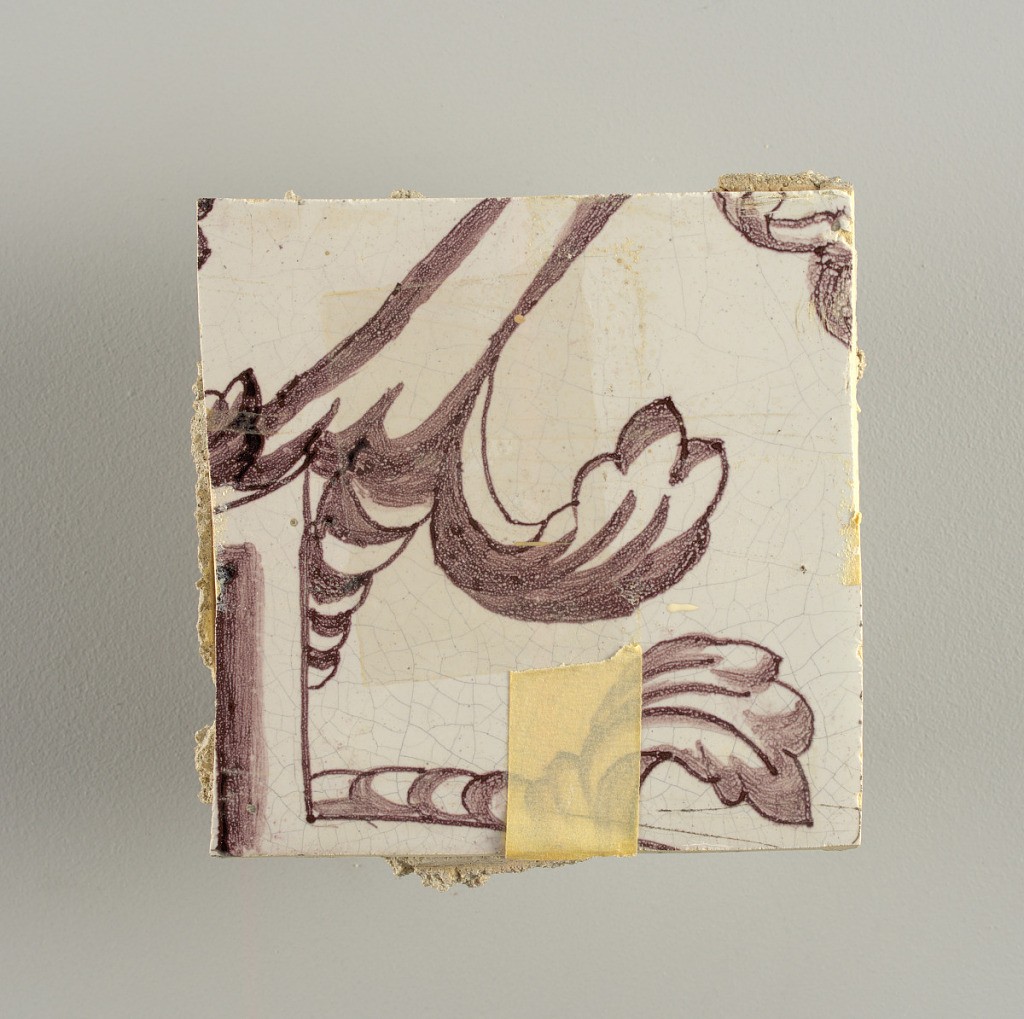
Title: Wall facing
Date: ca. 1725
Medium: Tin-glazed earthenware, underglaze
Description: Horizontal rectangle.  Thirty-seven tiles wide and twenty-one high with opening for door or window nineteen and one-half tiles high and twelve wide.  To left and right of opening, centered canopy above. Left, woman representing Hope, right, a sculputure urn.  Centered above opening, a mascaron.  Arabesque design of foliage.